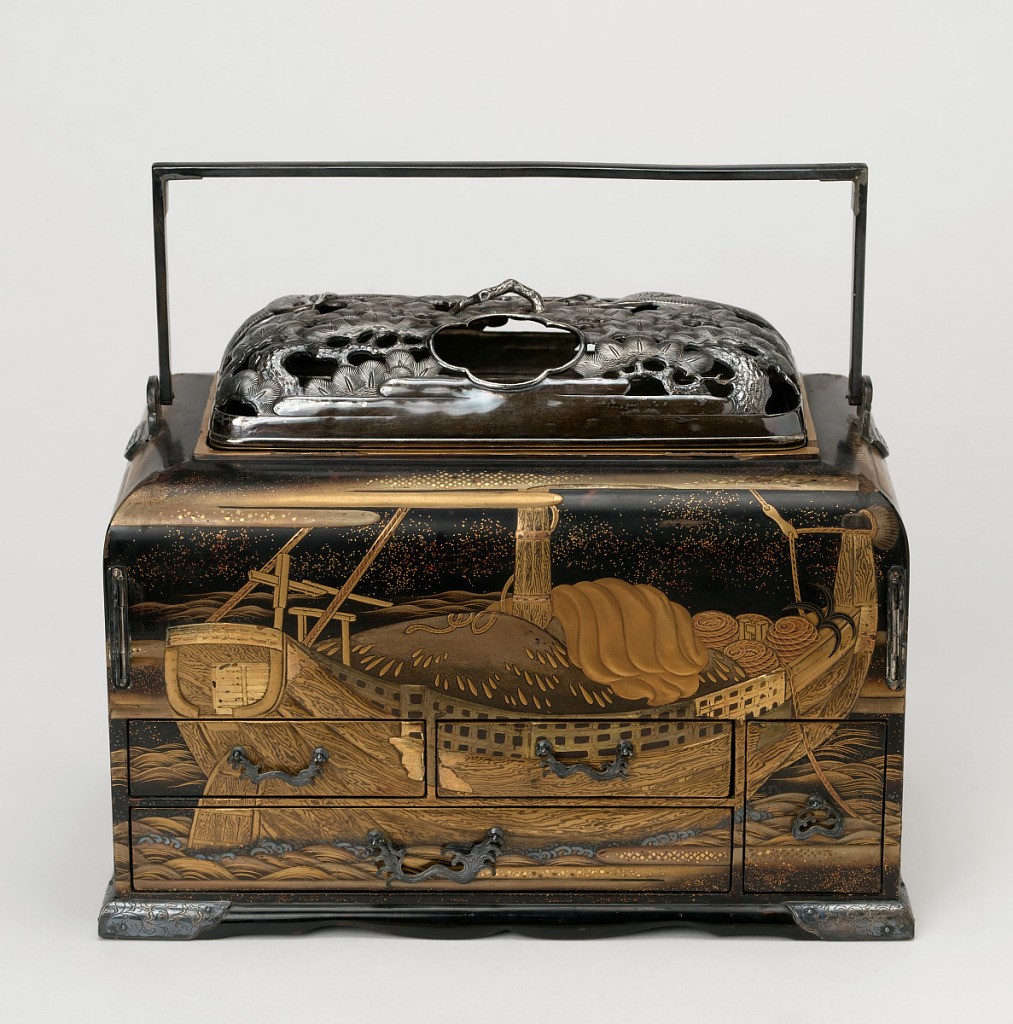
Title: Smoking Stand (Tabako-Bon)
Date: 19th century
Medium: wood, lacquer, gold, silver, brass
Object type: box
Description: Rectangular black, gold and red lacquered box (a) with hinged, rectangular silver handle; rectangular domed cover (b) of pierced and molded silver, depicting two flying cranes among pine trees, small loop handle in form of branch at top; deep, rectangular brass tray under cover, set into top of box.  Four drawers (d/g) in front of box; one drawer (h) in right side. Continuous lacquer decoration around box showing loaded boat floating on waves, floating dingy, cranes with red crests flying among clouds over water and pine branches.  Drawer pulls in wave motifs, hinged pipe hooks on left and right front, and corner guards at base, all of incised silver.